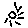
Label: sun